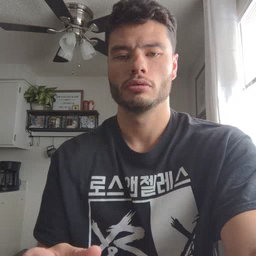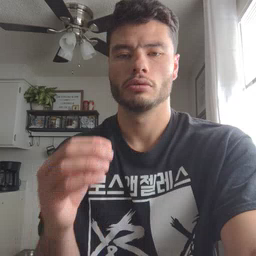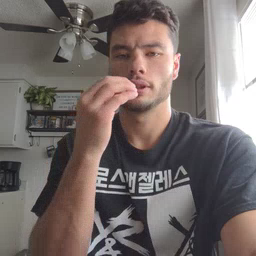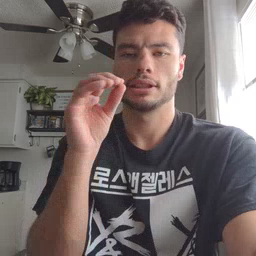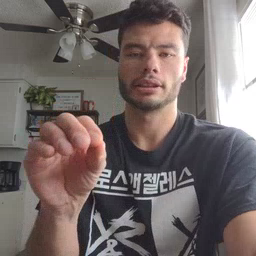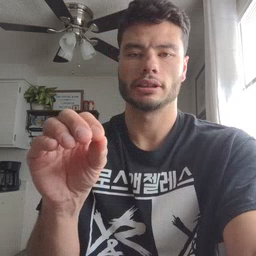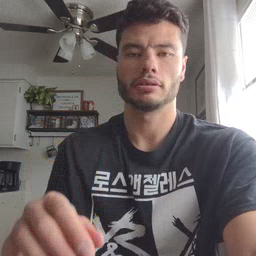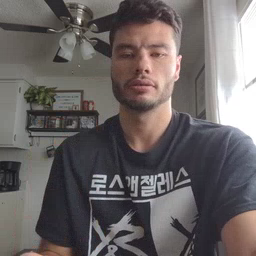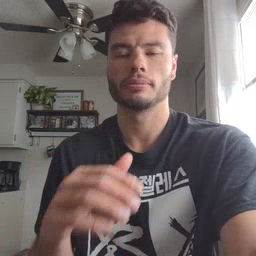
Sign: kiss